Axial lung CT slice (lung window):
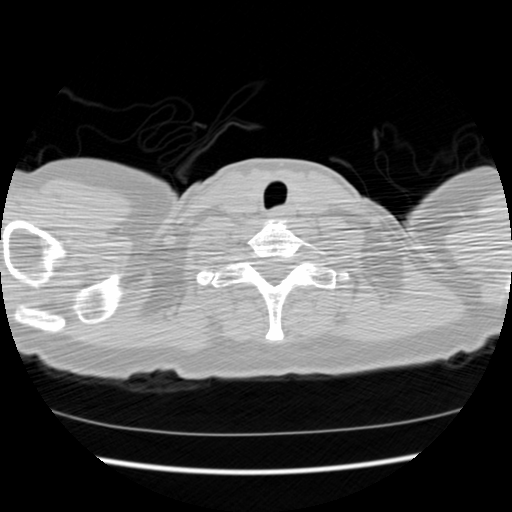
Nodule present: no